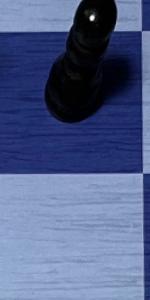
Label: Empty